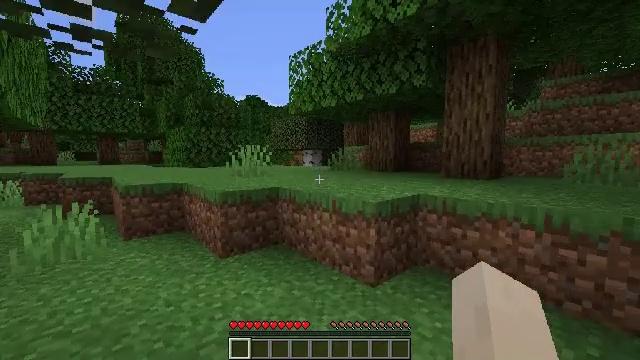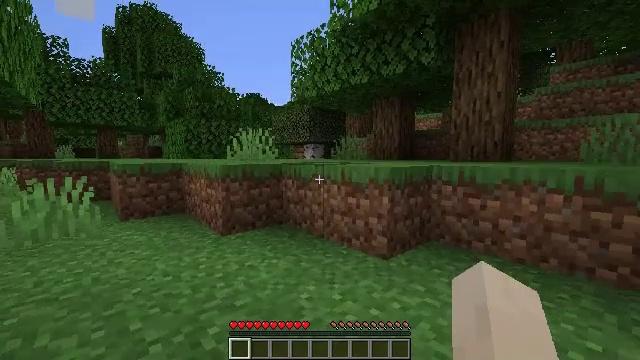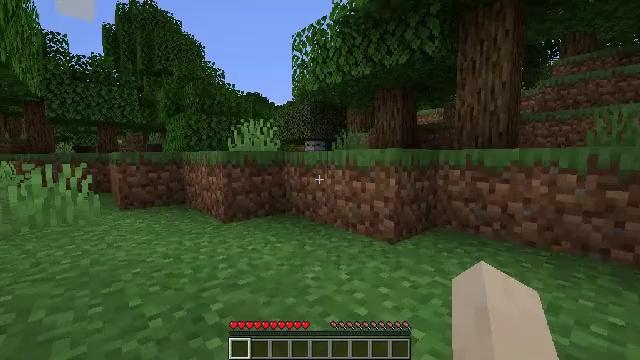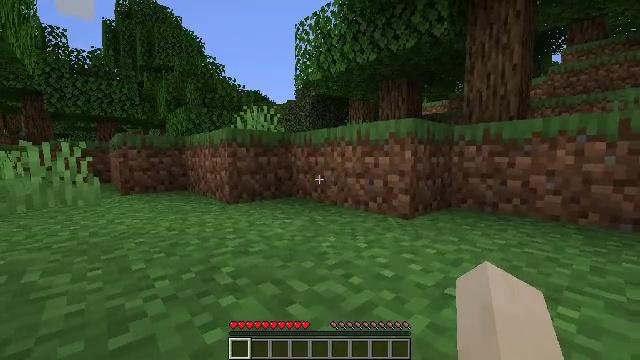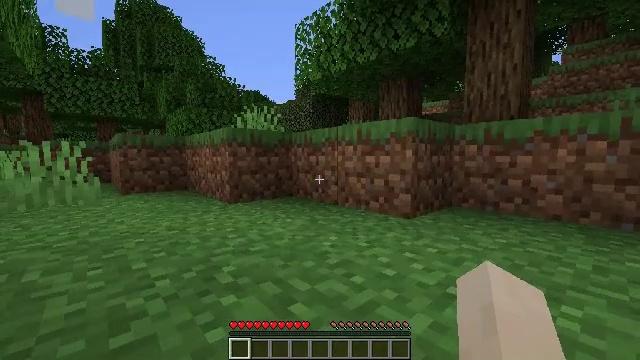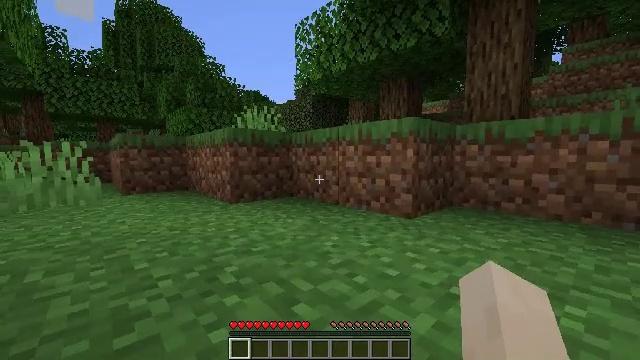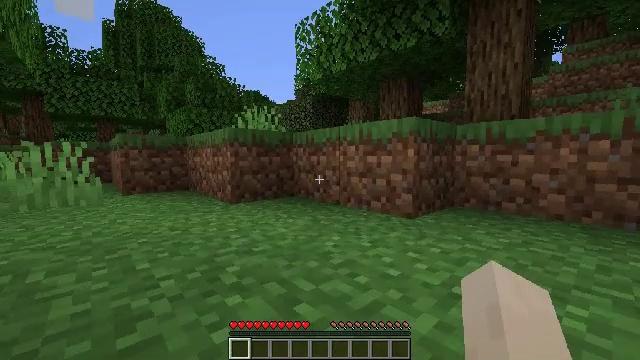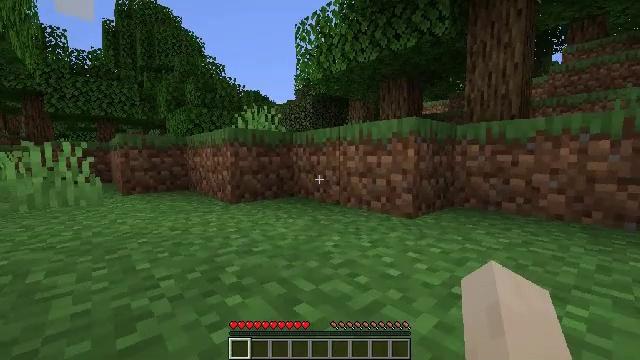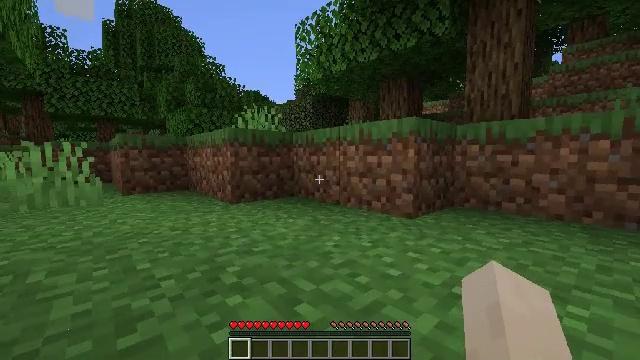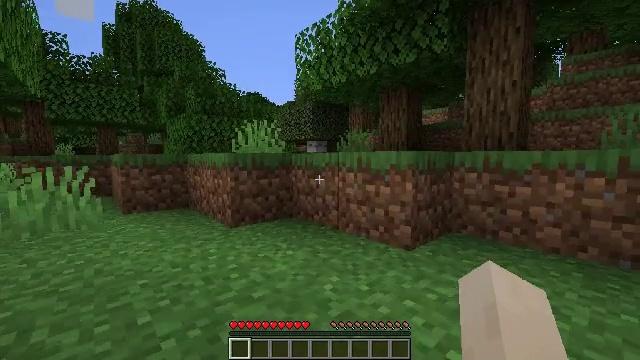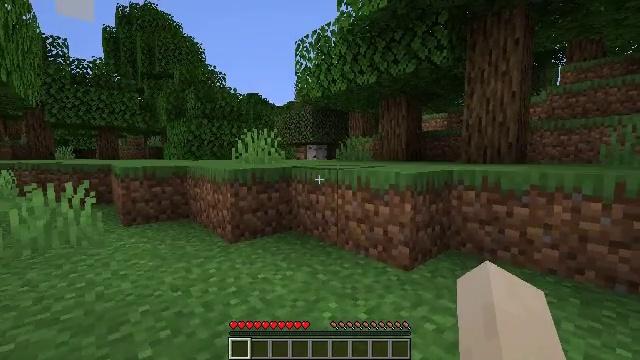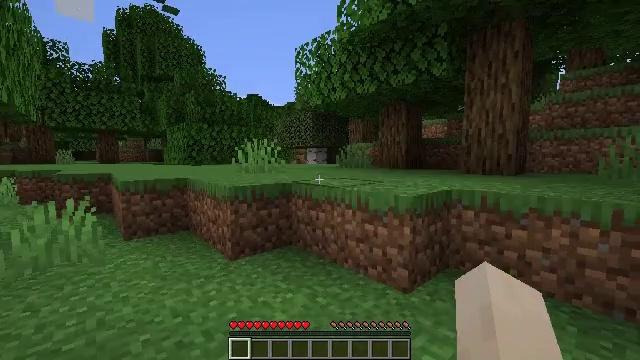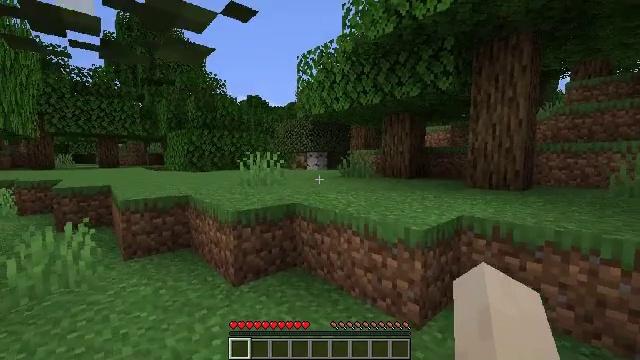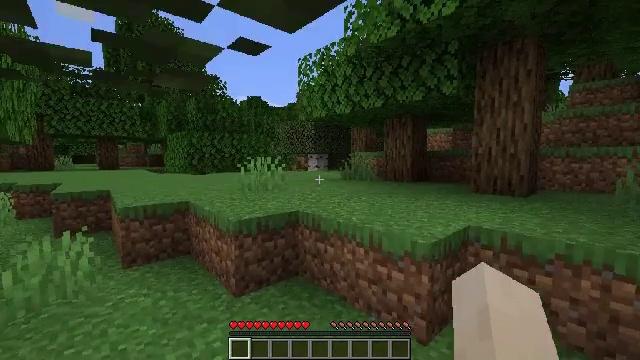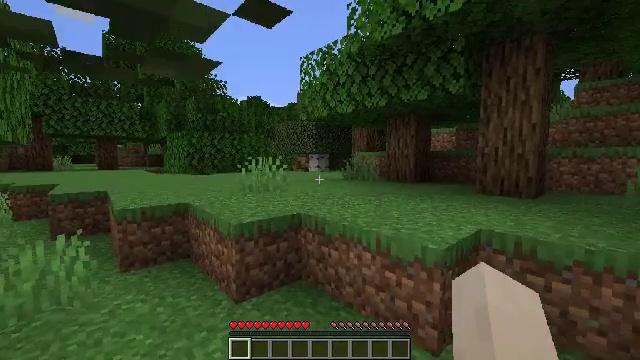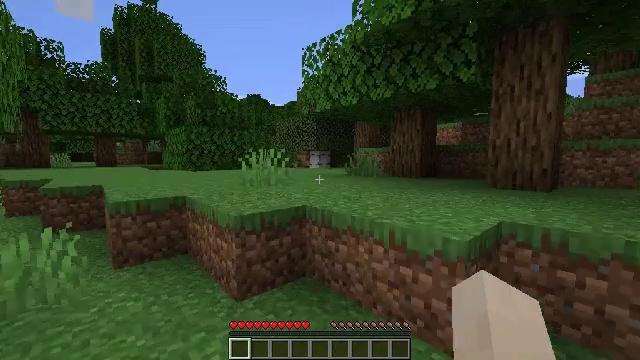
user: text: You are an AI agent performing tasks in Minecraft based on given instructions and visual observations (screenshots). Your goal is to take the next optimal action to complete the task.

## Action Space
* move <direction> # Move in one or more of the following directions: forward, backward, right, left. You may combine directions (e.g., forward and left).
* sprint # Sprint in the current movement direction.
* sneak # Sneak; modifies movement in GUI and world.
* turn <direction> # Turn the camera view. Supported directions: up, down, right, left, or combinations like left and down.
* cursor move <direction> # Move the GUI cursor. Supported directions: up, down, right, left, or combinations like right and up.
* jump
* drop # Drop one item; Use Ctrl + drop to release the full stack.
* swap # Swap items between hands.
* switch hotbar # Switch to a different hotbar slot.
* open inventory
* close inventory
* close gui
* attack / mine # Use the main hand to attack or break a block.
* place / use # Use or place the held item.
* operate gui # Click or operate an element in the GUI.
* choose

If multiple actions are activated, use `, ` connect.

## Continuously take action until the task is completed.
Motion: motion action
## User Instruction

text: Collect the bee nest for honey.
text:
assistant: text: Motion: move forward
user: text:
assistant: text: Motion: move forward
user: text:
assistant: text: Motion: move forward
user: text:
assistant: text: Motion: move forward
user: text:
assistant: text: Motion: move forward
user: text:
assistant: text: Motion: move forward
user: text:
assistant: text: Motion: move forward
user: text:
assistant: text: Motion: move forward
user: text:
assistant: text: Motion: move forward, jump
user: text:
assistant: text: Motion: move forward, jump
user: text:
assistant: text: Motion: move forward, jump
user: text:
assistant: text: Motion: move forward, jump
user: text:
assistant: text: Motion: move forward, jump
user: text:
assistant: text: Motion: move forward, jump
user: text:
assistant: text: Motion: move forward
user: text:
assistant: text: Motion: move forward
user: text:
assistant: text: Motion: move forward
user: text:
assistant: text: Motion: move forward
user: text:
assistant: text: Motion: move forward
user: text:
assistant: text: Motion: move forward
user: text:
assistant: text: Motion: move forward
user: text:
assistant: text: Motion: move forward
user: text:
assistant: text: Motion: move forward
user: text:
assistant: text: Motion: move forward
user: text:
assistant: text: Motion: move forward, jump
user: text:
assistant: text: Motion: move forward, jump
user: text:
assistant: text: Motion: move forward, jump
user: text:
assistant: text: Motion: move forward, jump
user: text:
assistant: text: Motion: move forward
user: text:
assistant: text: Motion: move forward